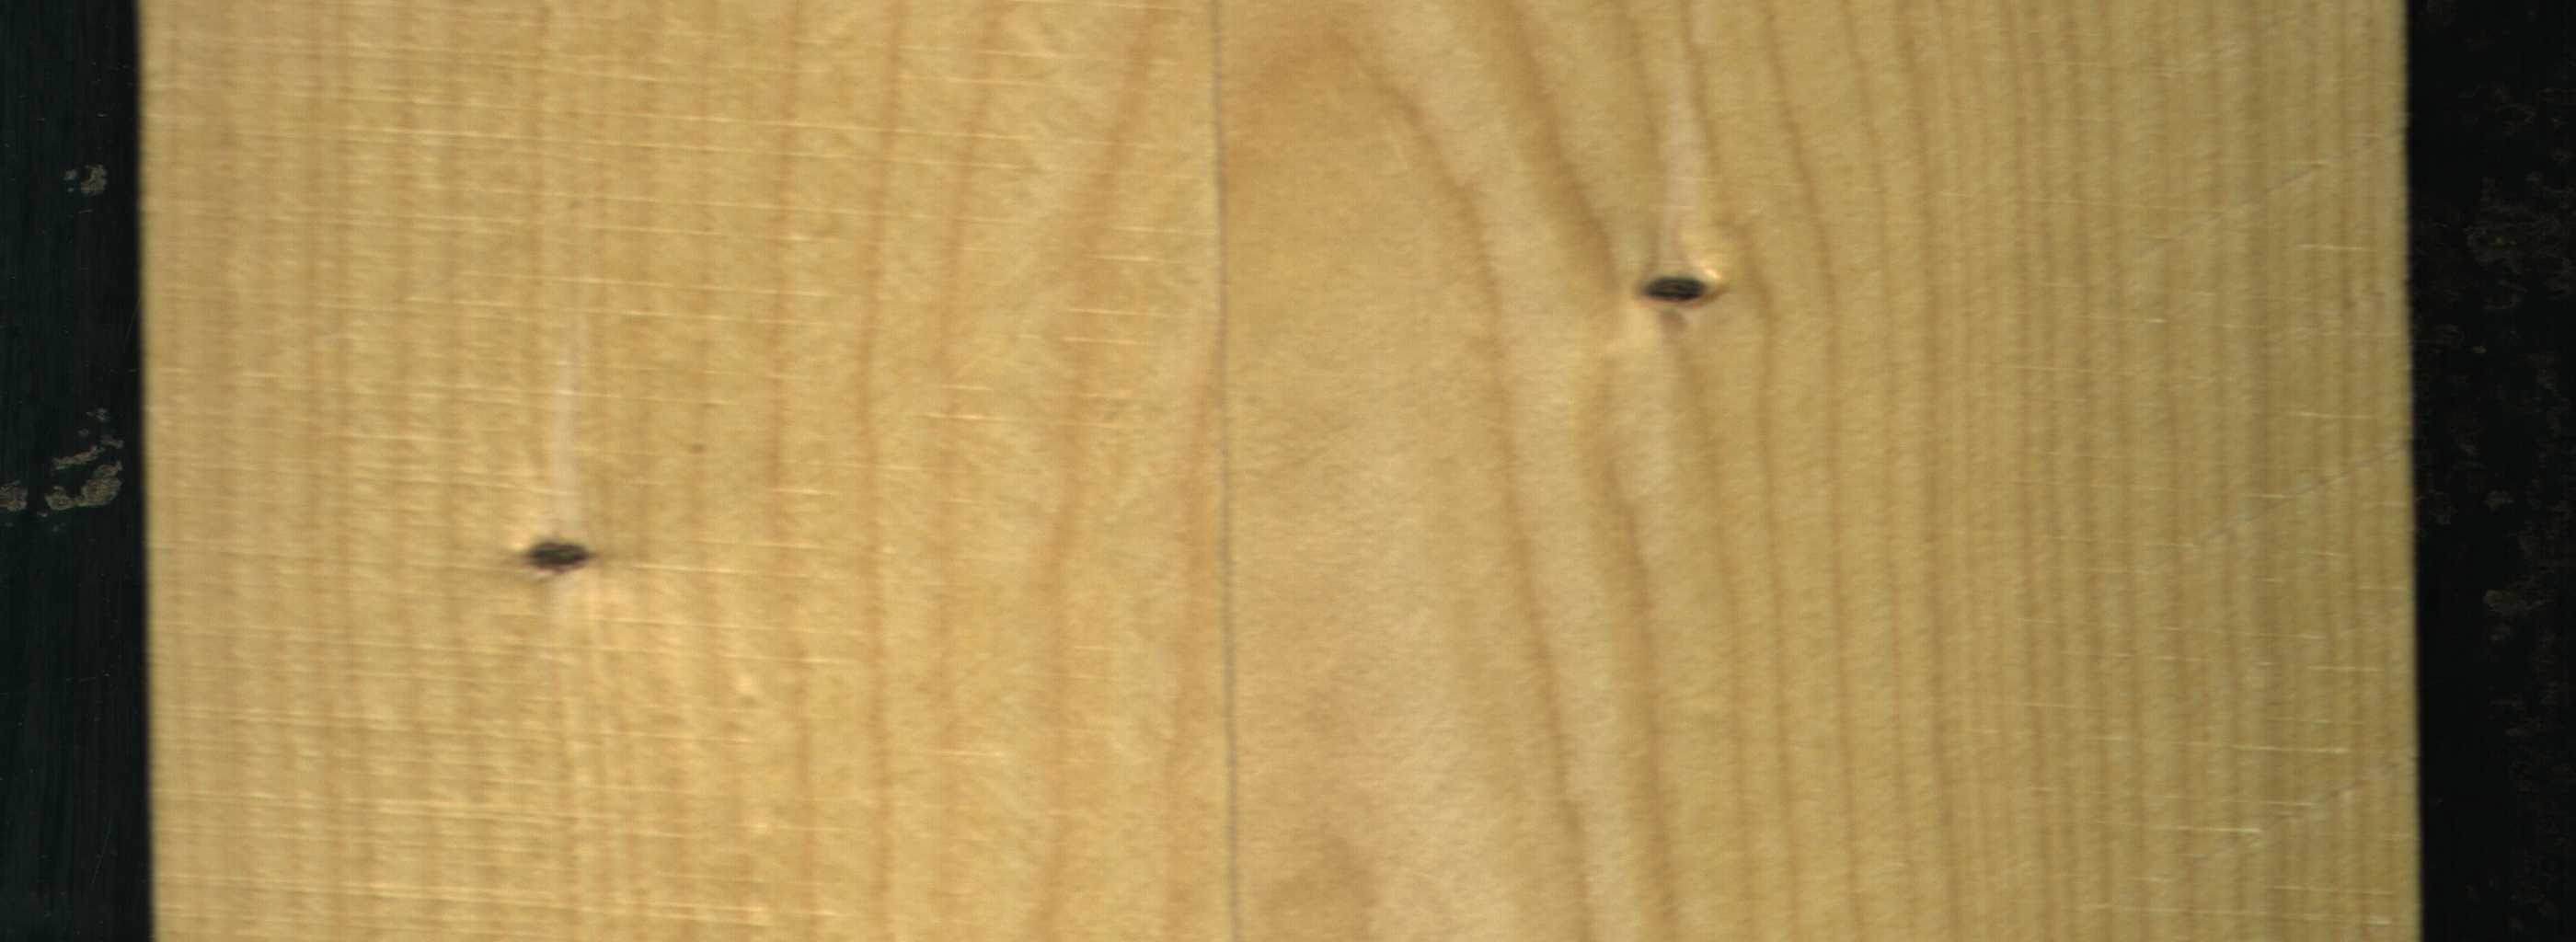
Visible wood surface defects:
Dead_Knot
Dead_Knot